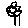
Label: flower